Question: We are currently using HighCharts for our typical bar, pie, line charts. But, we have been asked to plot some medical data that would end up resembling an irregular loop.

If I have an array of x,y points, would it be possible for me to draw this sort of graph with HighCharts? And, if so, can you point me to the right section of the documentation. I see that drawing things like rectangles and circles is possible, but I haven't found any info on drawing lines between arbitrary points.
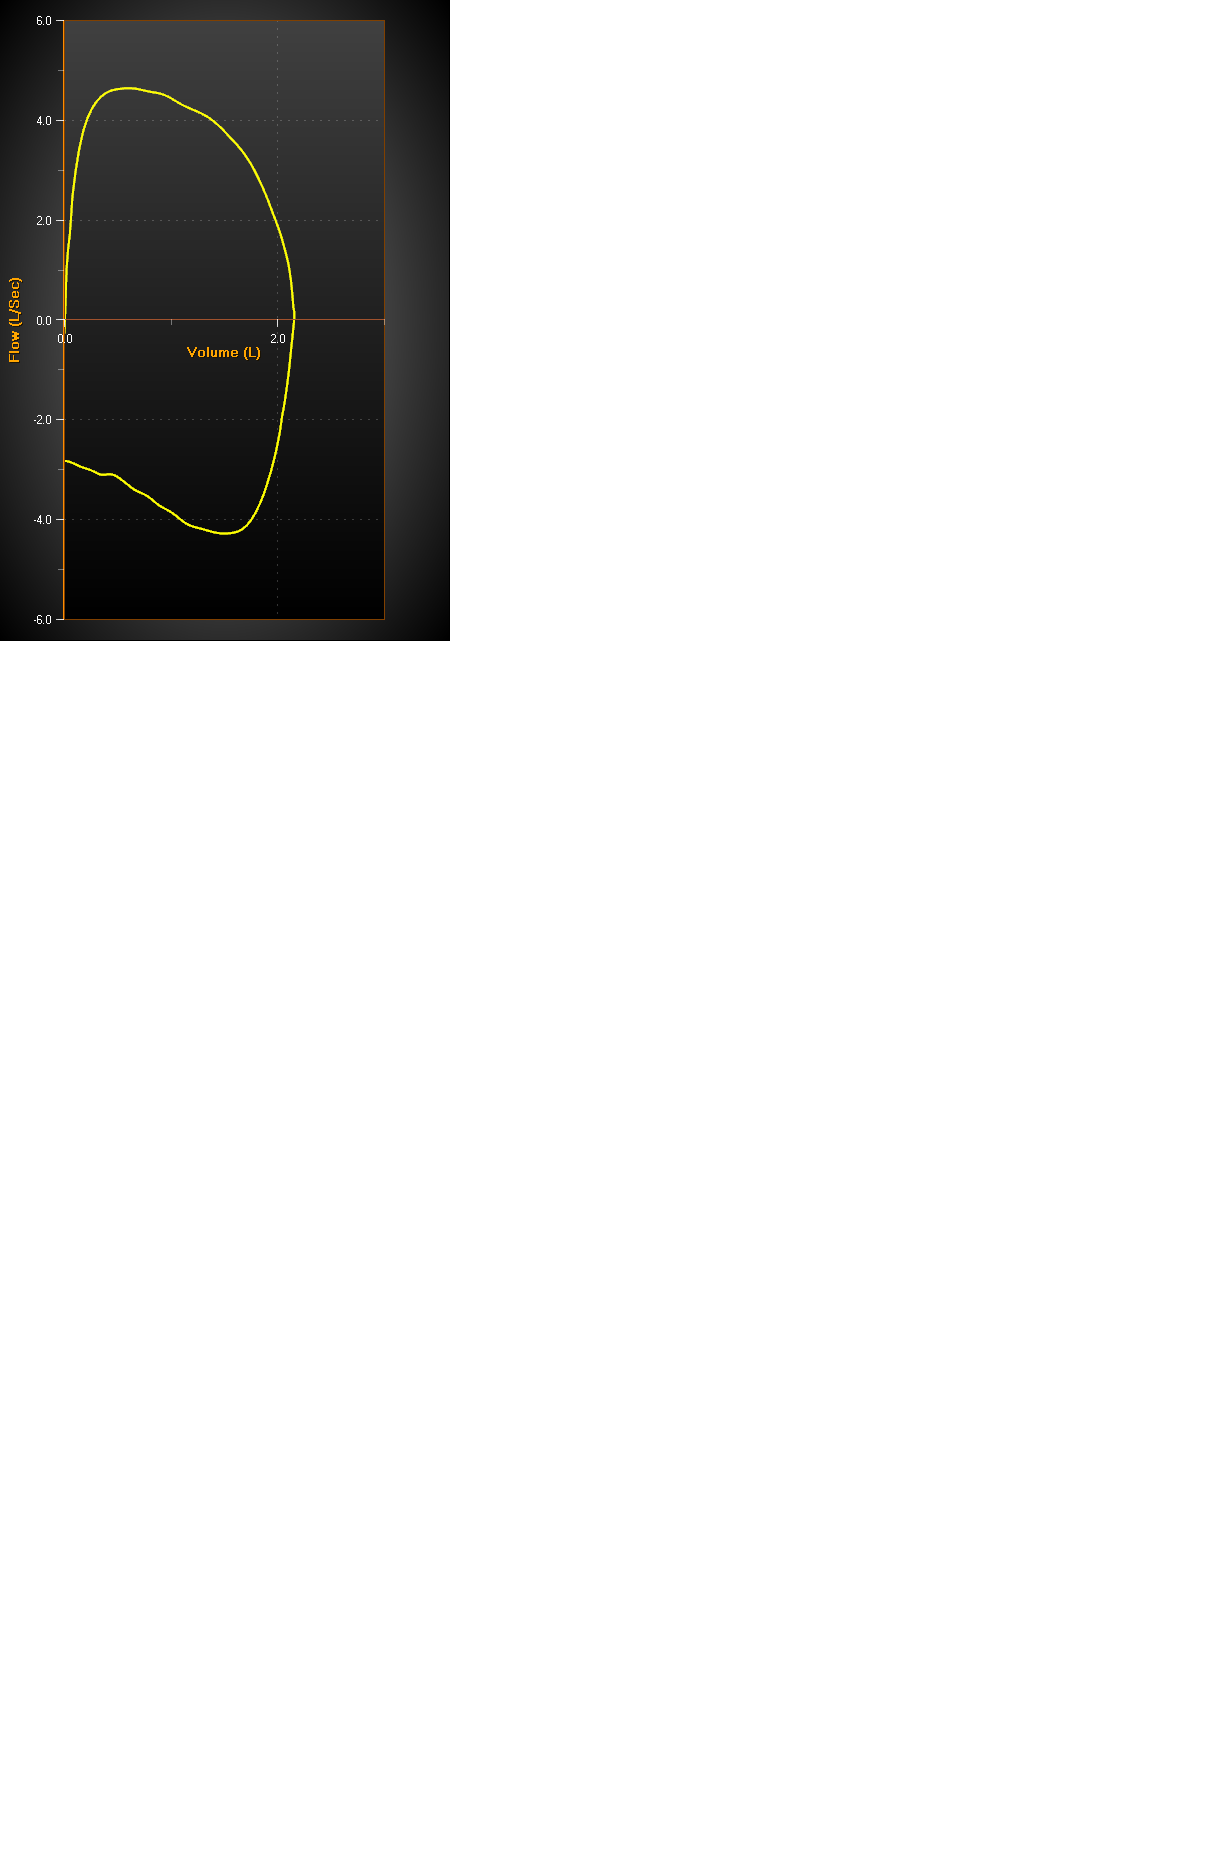
Answer: I can see only three ways to achieve that, and none of them is easy, and have some limitations:
1) Use 'spline' series with unsorted data - looks almost good, only tooltip doesn't work for unsorted data
2) Use 'scatter' series with unsorted data - issue with tooltip is gone, but curves aren't smooth
3) Use 'renderer.path' - doesn't have tooltip at all, and requires to add path manually.
And example of all three: <URL>